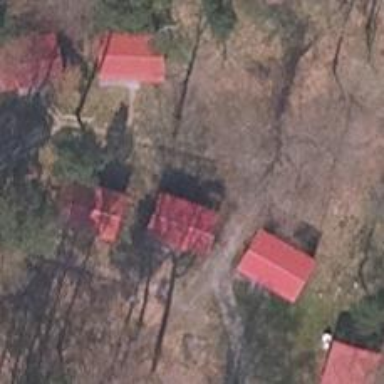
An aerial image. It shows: Guest house for tourism.